Question: In my 'Launchpad Simulator' there are a lot of Buttons on the main activity. I want to play sound on each button press. If the buttons are pressed simultaneously, I want to play the sound simultaneously. From what I made uptil now, it seems that Whenever I press buttons it does play the sound, but since the first sound is 3 seconds long (eg. a clap sound file is 3 seconds long in its playtime).
Before any other sound is produced through buttons, it waits 3 seconds and the plays the next sound if any button is pressed after 3 seconds and same with other 32 buttons.
Just like a launchpad as soon as I press buttons I want a sound to be played. In this case the clap sound.
Here is the Java Code:
> MainActivity.java
'''
package com.oniichansblog.launchpadify;
import android.support.v7.app.AppCompatActivity;
import android.os.Bundle;
import android.view.View;
import android.media.MediaPlayer;
public class MainActivity extends AppCompatActivity {
private MediaPlayer clap1;
@Override
protected void onCreate(Bundle savedInstanceState) {
super.onCreate(savedInstanceState);
setContentView(R.layout.activity_main);
clap1 = MediaPlayer.create(this, R.raw.clap1);
}
public void clap1(View v){
clap1.start();
}
}
'''
I only have this one function 'clap1()' that is being called over and over everytime I press a button.

if you want to check it for yourself I have a repository:
<URL>
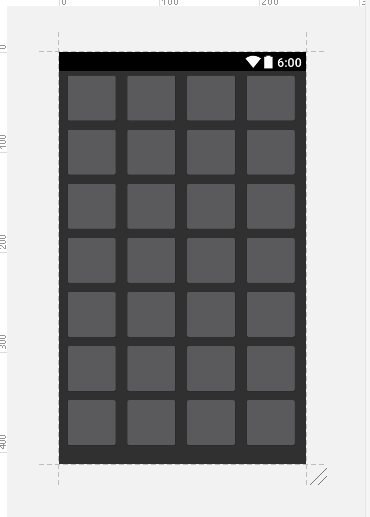
Answer: I'd recommend to not define the MediaPlayer above.
Just create a new temporary MediaPlayer every ButtonClick
'''
new MediaPlayer.create(this, R.raw.clap).start();
'''
and it will play sounds simultaneously
If you want to destroy a MediaPlayer after it finishes playing the sound, you can do this by using this code
'''
new MediaPlayer.create(getApplicationContext(), R.raw.test)
.start()
.setOnCompletionListener(new MediaPlayer.OnCompletionListener() {
@Override
public void onCompletion(MediaPlayer mediaPlayer) {
mediaPlayer.release();
}
});
'''